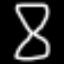
Label: hourglass